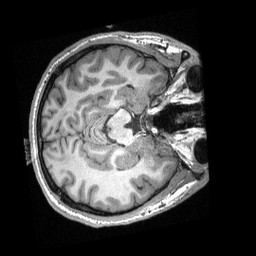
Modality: T1w
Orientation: axial
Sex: male